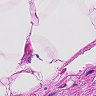
Metastatic tissue present: no